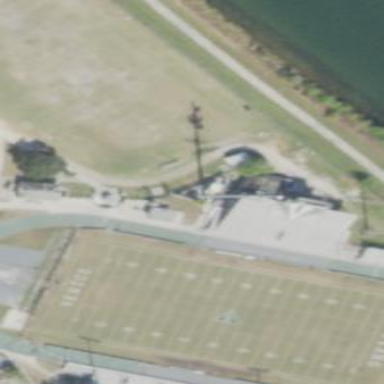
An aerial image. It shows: Stadium with grass surface used for American football and soccer.